Question: I've been following <URL> as close as possible to create a simple REST API in Symfony2.
Unfortunately whatever I post to the API I always get:
'''
{"children":{"firstName":{"errors":["This value should not be blank."]},"lastName":{"errors":["This value should not be blank."]},"email":{"errors":["This value should not be blank."]},"password":{"errors":["This value should not be blank."]},"dob":{"errors":["This value should not be blank."],"children":{"year":[],"month":[],"day":[]}},"tutorialWatched":{"errors":["This value should not be blank."]},"challengeEmails":{"errors":["This value should not be blank."]},"mailingList":{"errors":["This value should not be blank."]}}}
'''
My validation is as follows:
'''
LifeMirror\APIBundle\Model\Users:
properties:
firstName:
- NotBlank:
lastName:
- NotBlank:
email:
- NotBlank:
- Email:
password:
- NotBlank:
dob:
- NotBlank:
- Date:
tutorialWatched:
- NotBlank:
- Choice:
choices: [0, 1]
challengeEmails:
- NotBlank:
- Choice:
choices: [0, 1]
mailingList:
- NotBlank:
- Choice:
choices: [0, 1]
'''
And my controller is:
'''
class RegisterController extends Controller
{
public function indexAction()
{
return $this->processForm(new Users());
}
private function processForm(Users $user)
{
$statusCode = $user->isNew() ? 201 : 204;
$form = $this->createForm(new UsersType(), $user);
$form->bind($this->getRequest());
if ($form->isValid()) {
$user->save();
$response = new Response();
$response->setStatusCode($statusCode);
return $response;
}
$view = View::create($form, 400);
$view->setFormat('json');
return $view;
}
}
'''
I can var_dump '$this->getRequest()' and can see the data are there, but I'm not sure why the validator is complaining.
Here's the form:
'''
namespace LifeMirror\APIBundle\Form\Type;
use Symfony\Component\Form\AbstractType;
use Symfony\Component\Form\FormBuilderInterface;
class UsersType extends AbstractType
{
/**
* {@inheritdoc}
*/
public function buildForm(FormBuilderInterface $builder, array $options)
{
$builder->add('firstName');
$builder->add('lastName');
$builder->add('email');
$builder->add('password');
$builder->add('dob');
$builder->add('tutorialWatched');
$builder->add('challengeEmails');
$builder->add('mailingList');
}
/**
* {@inheritdoc}
*/
public function getDefaultOptions(array $options)
{
return array(
'data_class' => 'LifeMirror\APIBundle\Model\Users',
'csrf_protection' => false,
);
}
/**
* {@inheritdoc}
*/
public function getName()
{
return 'users';
}
}
'''
And my input:

Content tof $_REQUEST:
'''
array(9) { ["firstName"]=> string(5) "James" ["lastName"]=> string(6) "Hadley" ["email"]=> string(9) "fd@fd.com" ["password"]=> string(7) "test123" ["dob"]=> string(33) "{'year':1991,'month':08,'day':02}" ["location"]=> string(9) "Lancaster" ["tutorialWatched"]=> string(1) "0" ["challengeEmails"]=> string(1) "0" ["mailingList"]=> string(1) "0" }
'''
HTML form:
'''
<form action="http://www.lifemirror.org/api/register/" method="post">
<input type="hidden" name="firstName" value="James" />
<input type="hidden" name="lastName" value="Hadley" />
<input type="hidden" name="email" value="fd@fd.com" />
<input type="hidden" name="password" value="test123" />
<input type="hidden" name="dob" value="{'year':1991,'month':08,'day':02}" />
<input type="hidden" name="location" value="Lancaster" />
<input type="hidden" name="tutorialWatched" value="0" />
<input type="hidden" name="challengeEmails" value="0" />
<input type="hidden" name="mailingList" value="0" />
<input type="submit" />
</form>
'''
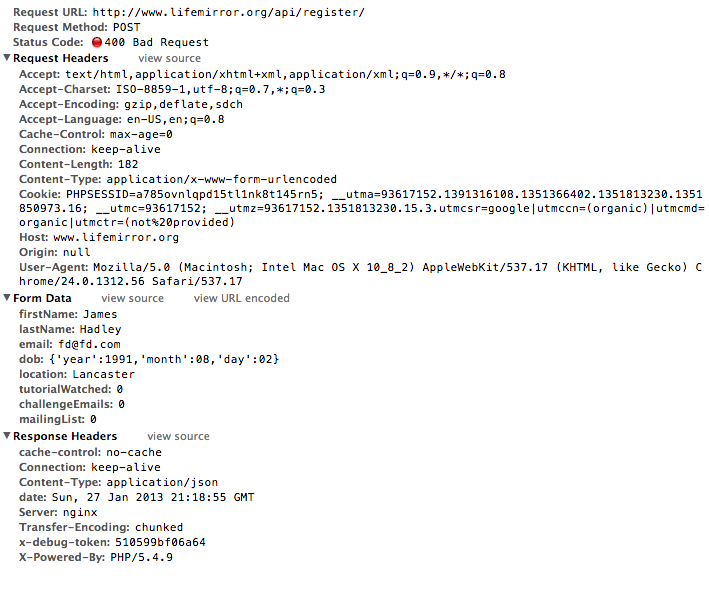
Answer: Strangely, in my case each field had to be specified manually in the controller:
'''
$form->bind(array(
"firstName" => $this->getRequest()->request->get('firstName'),
"lastName" => $this->getRequest()->request->get('lastName'),
'''
etc.